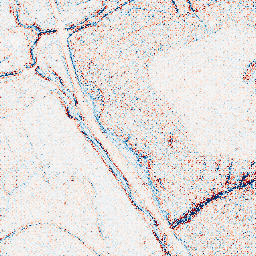
Category: edge_preserving
Decomposition family: anisotropic_diffusion
Decomposition parameters: iterations: 20
kappa: 10
gamma: 0.05
Upsampling method: regularized
Upsampling parameters: scale: 2
lambda_reg: 0.1
Upsampling scale: 2